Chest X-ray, PA view. Patient: 22 years old, sex M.
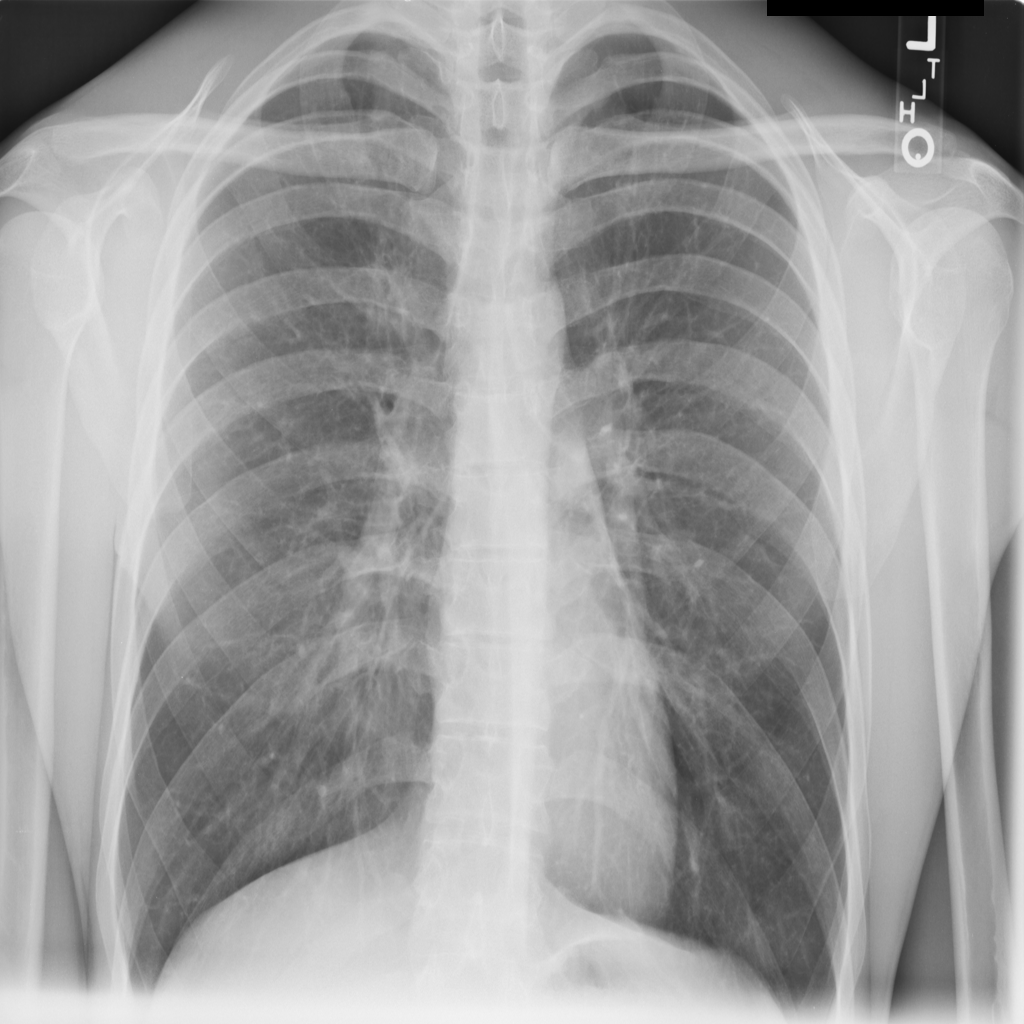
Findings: No Finding